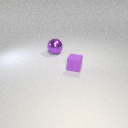
large purple metal sphere behind small purple rubber cube